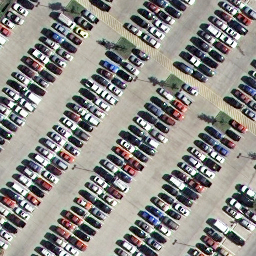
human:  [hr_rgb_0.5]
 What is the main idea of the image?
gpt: parking lot